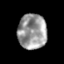
Tissue: skin
Cell type: Epithelial cells
Senescence score: 0.2781
Nuclear area (px): 993
Mean DAPI intensity: 153.425